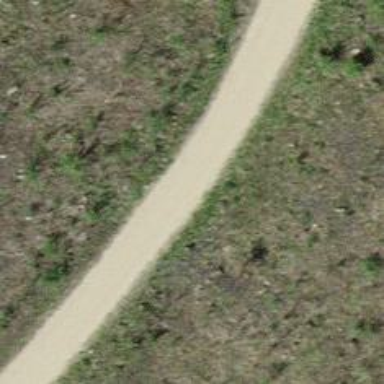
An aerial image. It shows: Unpaved track with grade2 tracktype.